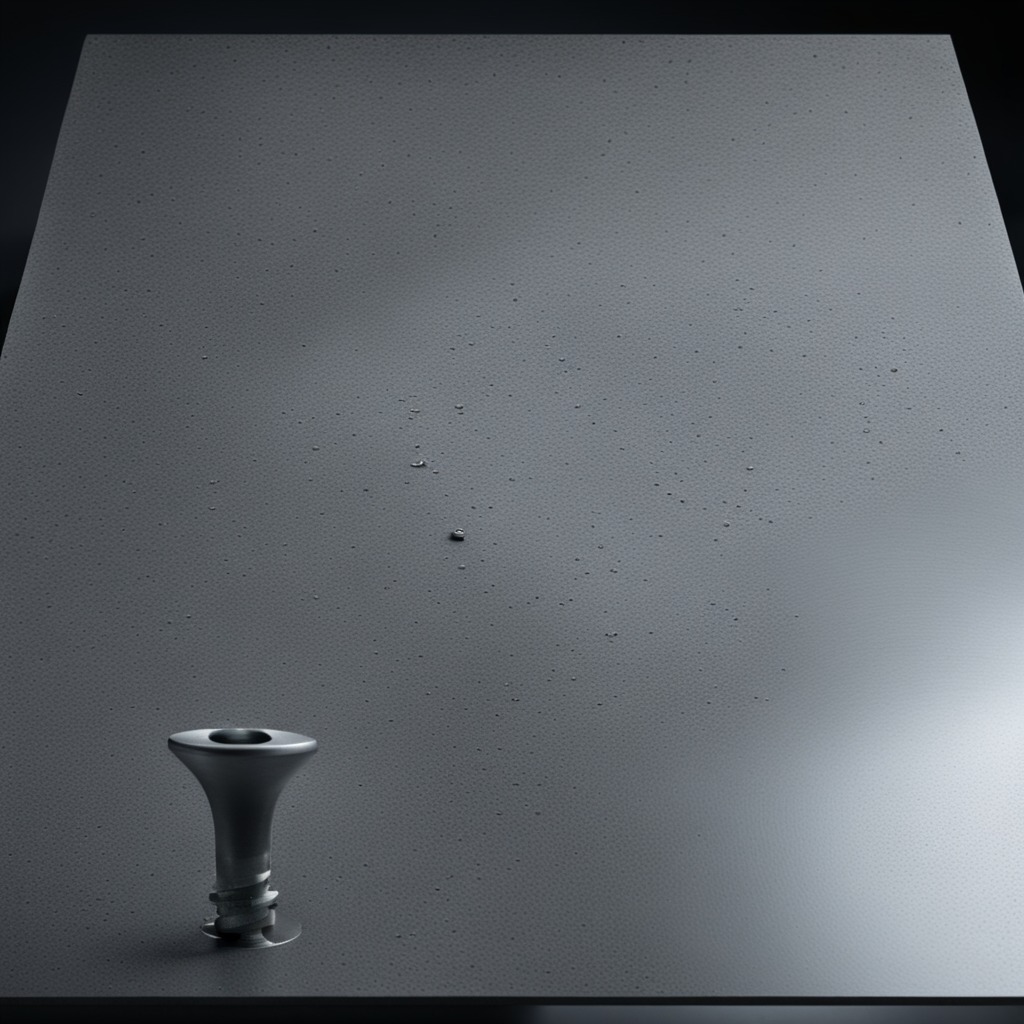
A metal screw is lying on a clean granite table inside a workshop at night dim ambient light soft shadows worn but